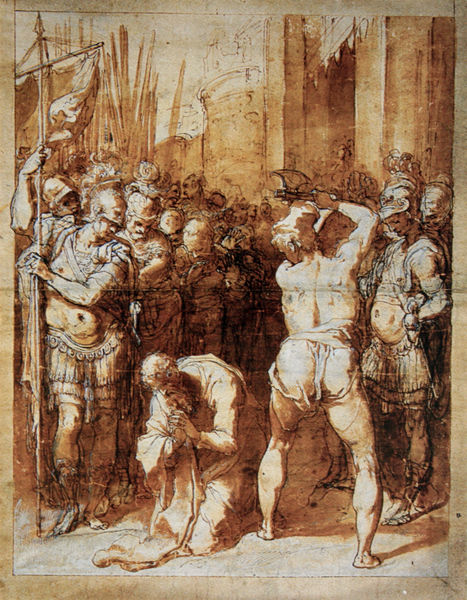
Titel: Das Martyrium des Heiligen Paulus
Künstler: Taddeo Zuccari
Standort: New York
Institution: The Metropolitan Museum of Art
Schlagwörter: kampf, körper, mann, nackt, nackter, schatten, weiß, gelb, menschen, stadt, braun, licht, männer, rücken, skizze, szene, säulen, zeichnung, beige, menge, rock, bart, gedränge, architektur, arme, enthauptung, federn, henker, hinrichtung, johannes, köpfen, mord, tod, hände, gewand, kutte, strick, turm, beine, hintern, italien, zuschauer, fahne, abstrakt, mauer, grafik, graphik, hof, latten, sepia, krieg, schlacht, lanze, soldaten, muskeln, nabel, bauch, wade, tor, eingang, tusche, panzer, alter, antike, greis, burg, palast, festung, arsch, druck, radierung, stich, gefangen, militär, uniform, waffen, knien, schlag, strafe, helm, beten, gebet, ritter, heer, rüstung, römer, wappen, helme, jesus, mauern, axt, ermordung, kniend, stadtmauer, heiliger, piken, märtyrer, speere, töten, gefangener, kupferstich, beil, betend, ausholen, schlagen, rötel, scharfrichter, sieger, bitten, römisch, wall, gouache, tuschezeichnung, johannes der täufer, standarten, auqarell, bäuche, betender, folter, exekution, kniet, armer, knieender, köpfung, enthaupten, büsser, legionäre, tötung, züchtigung, unbeteiligt, zenturio, po, roetelzeichnung, fie, grsäss, axt köpfen, mengel